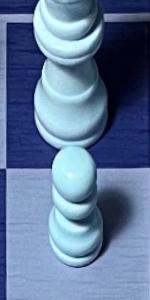
Label: Pawn_White